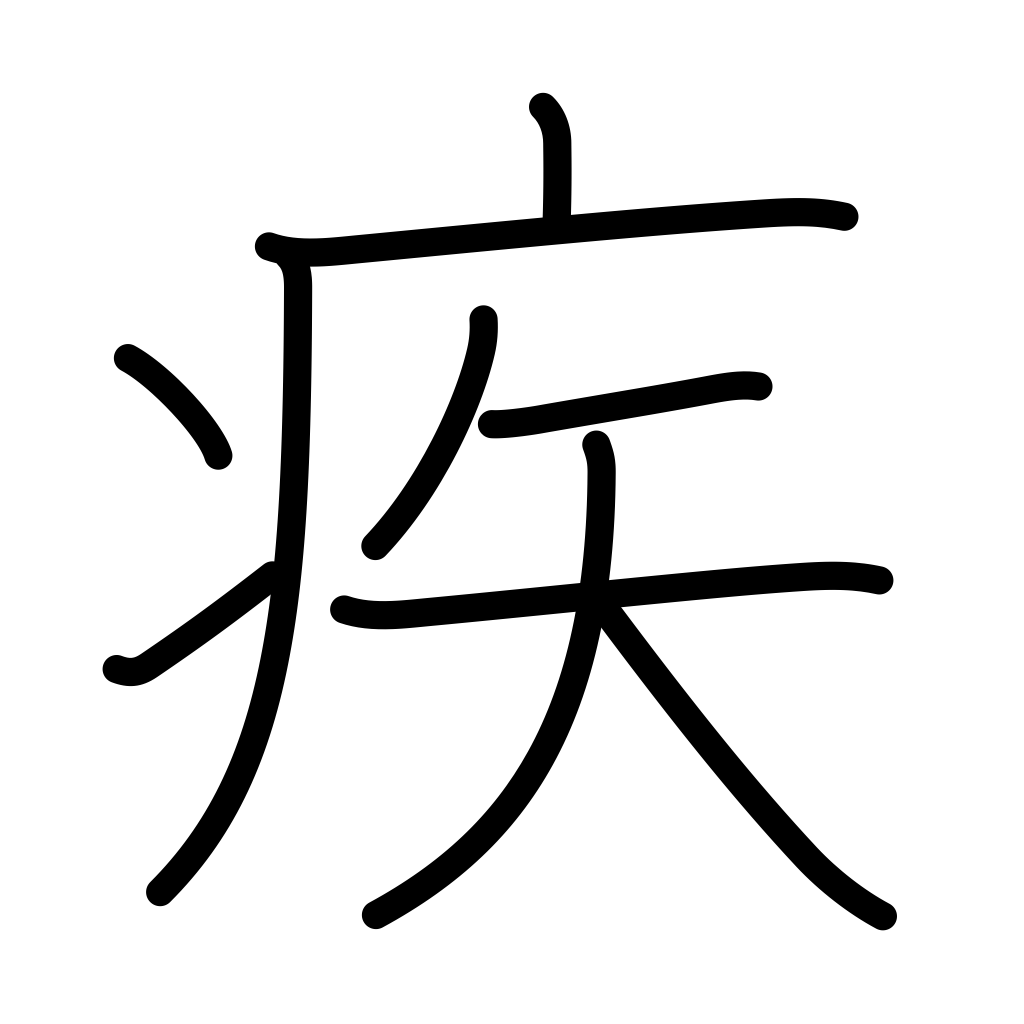
Meaning: rapidly